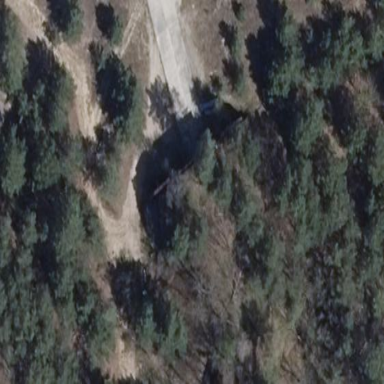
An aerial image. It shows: Round-shaped bunker known as hardened aircraft shelter.